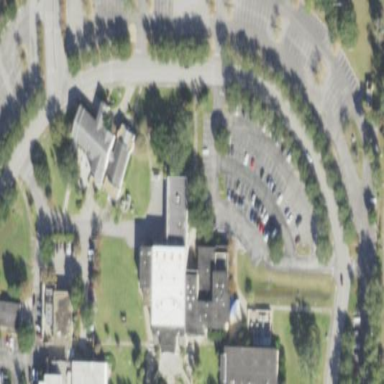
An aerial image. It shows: College building.